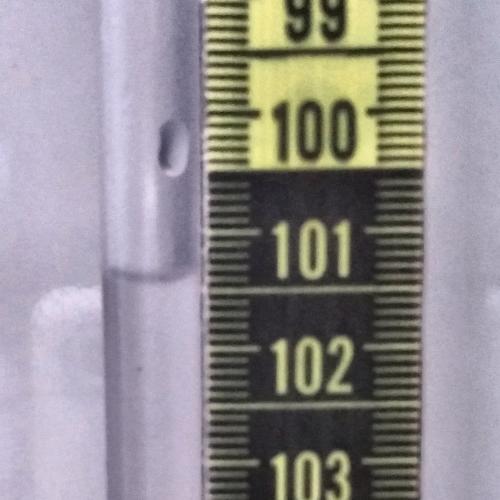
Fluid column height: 101.4 cm